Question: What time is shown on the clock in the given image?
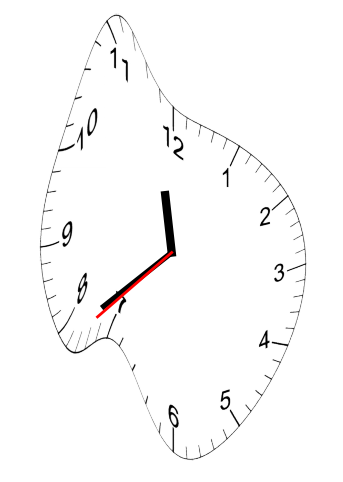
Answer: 11:38:38